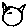
Label: cat